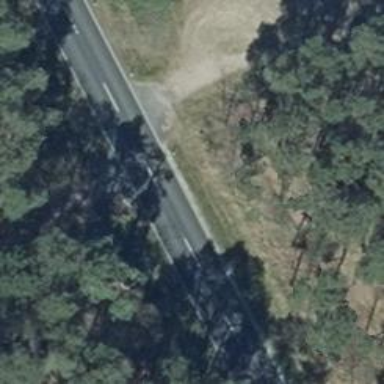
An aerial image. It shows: Primary road with asphalt surface.